Field crop: tomato
Growth stage: 1
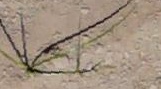
Species: cyperus